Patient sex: F
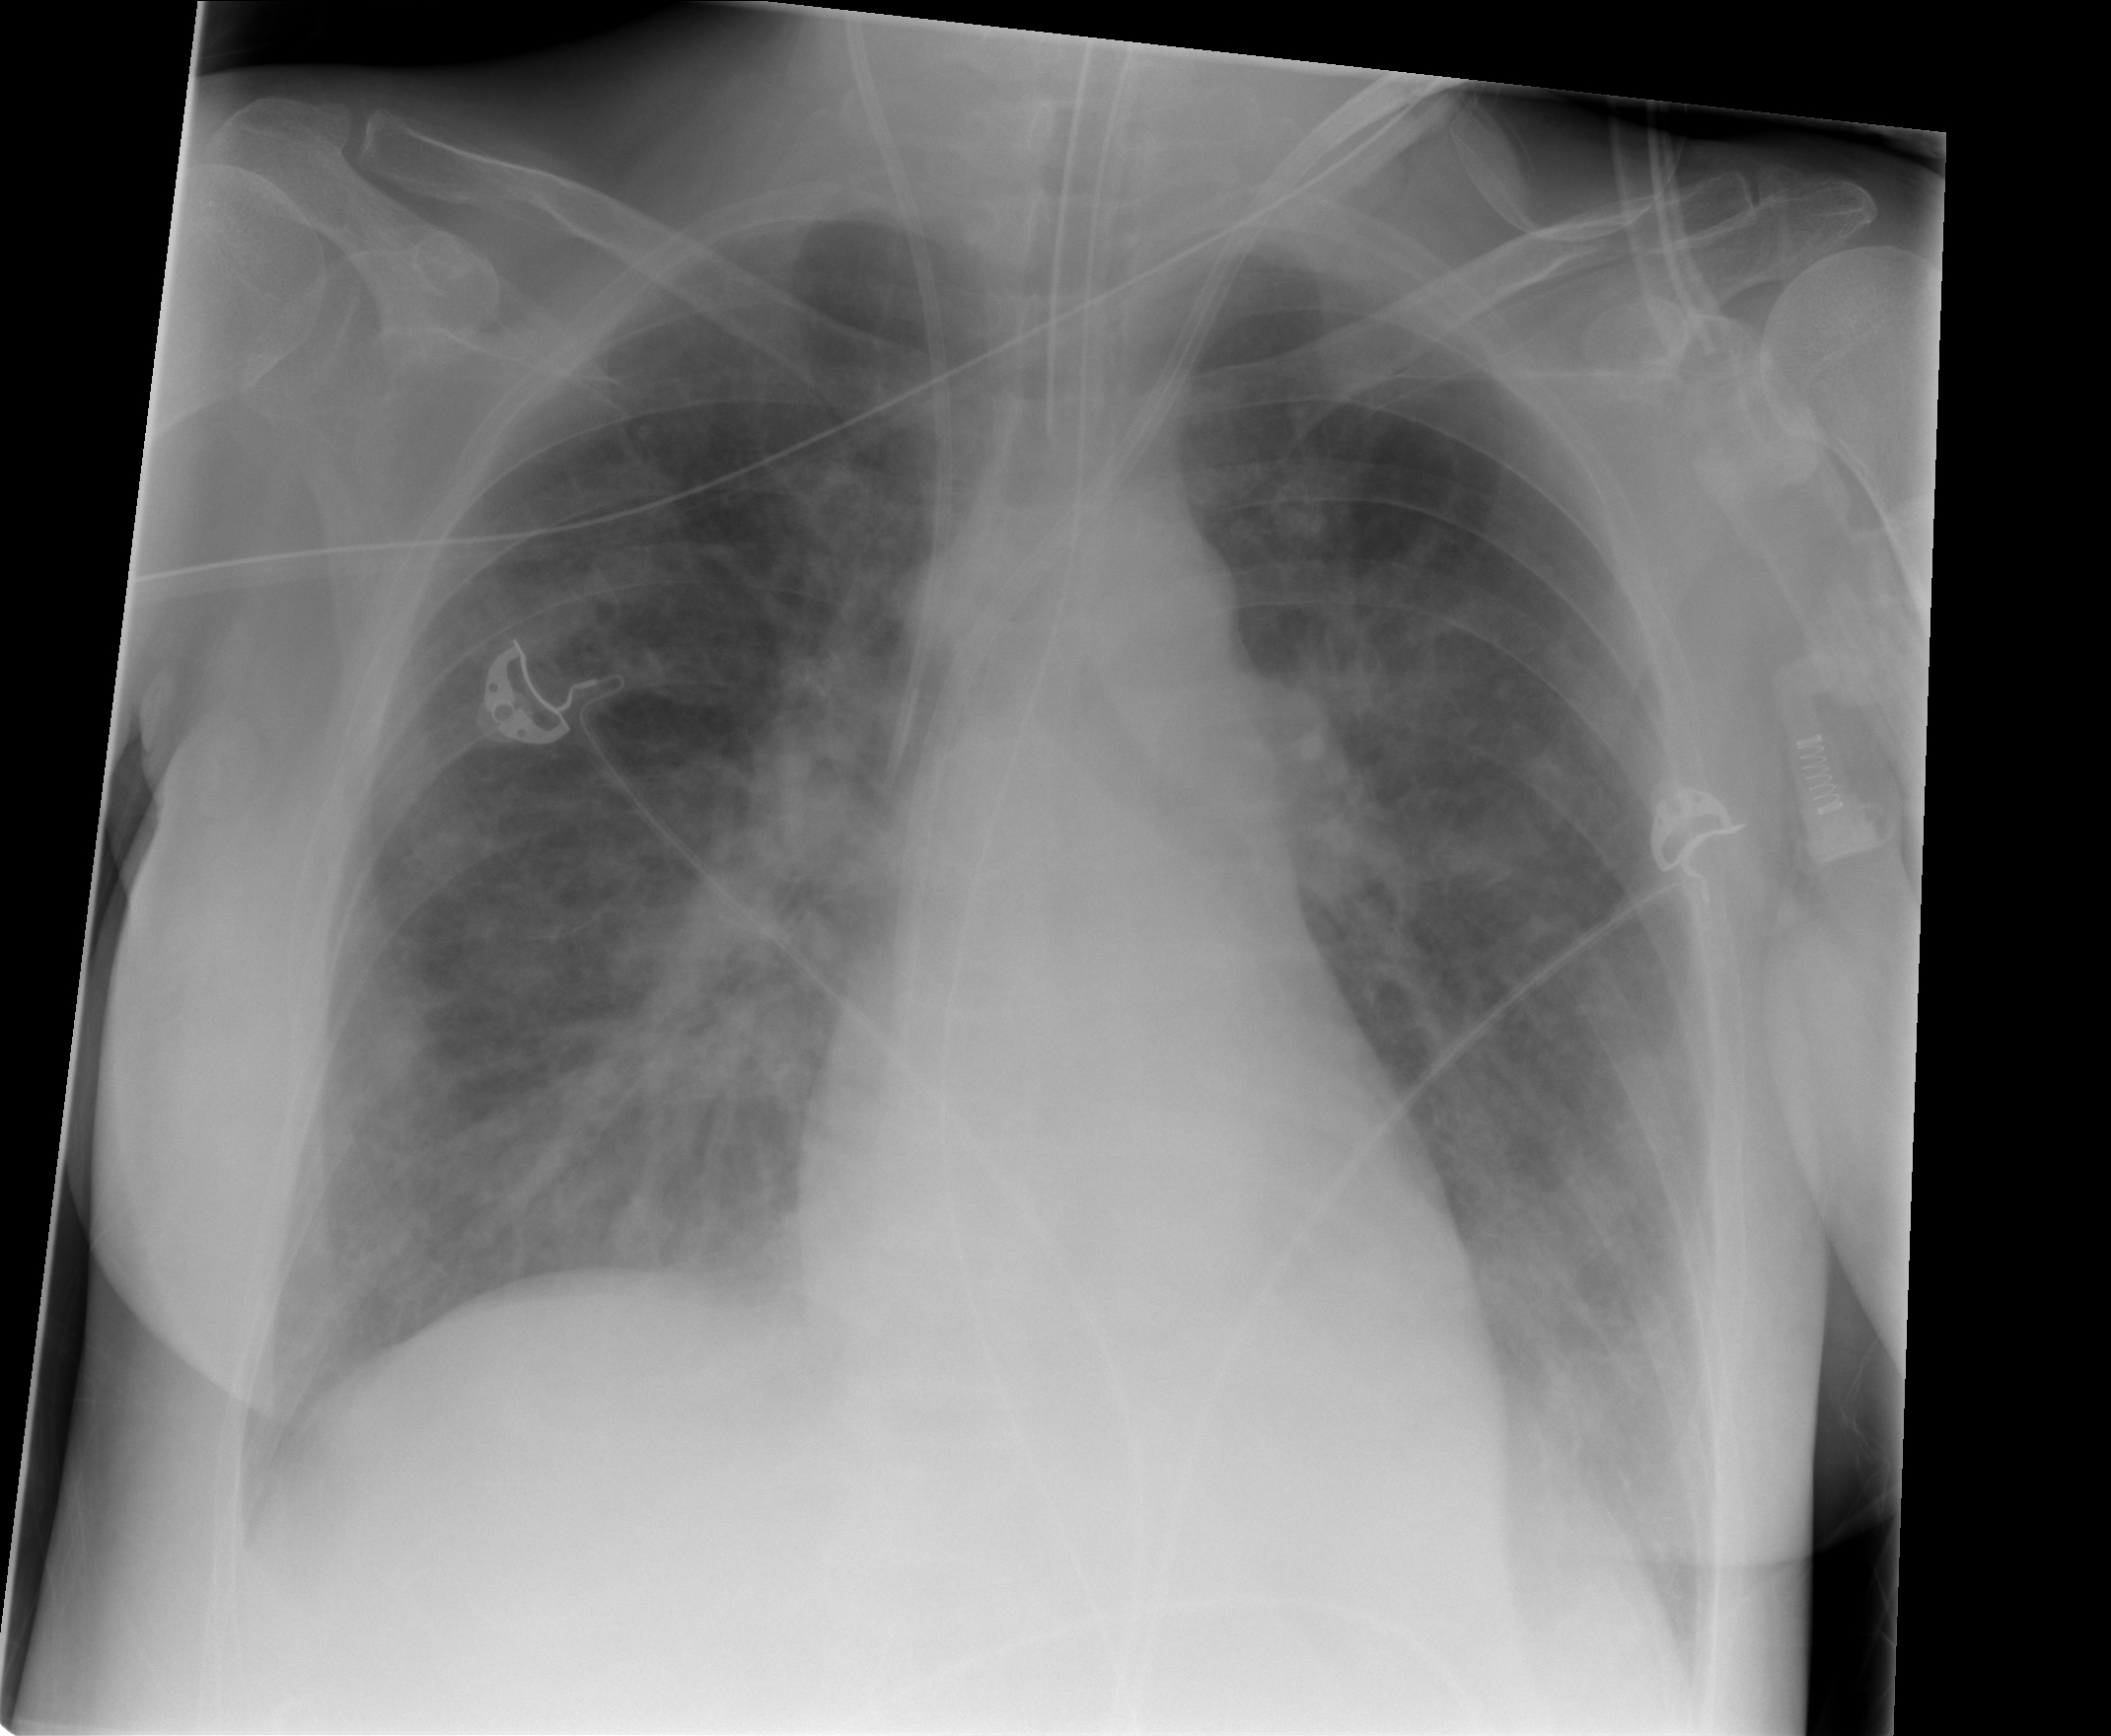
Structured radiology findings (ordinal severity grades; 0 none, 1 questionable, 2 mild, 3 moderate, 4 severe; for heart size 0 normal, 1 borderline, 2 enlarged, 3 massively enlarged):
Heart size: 0
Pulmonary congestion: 1
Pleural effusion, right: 3
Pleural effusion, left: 2
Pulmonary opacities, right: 3
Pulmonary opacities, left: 2
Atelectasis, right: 2
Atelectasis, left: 2